Question: Hello sir i have one question
i am binding my data to datagridview like this
'''
dataGridView1.DataSource = dt1;
'''
Now based upon one of the column in datagridview i am adding no of columns to datagridview for example

this is the coding of binding columns to dynamic columns after binding datasource
'''
for (int j = 0; j < i; j++)
{
if (j >= (dataGridView1.Columns.Count - 10))
{
DataGridViewColumn col = new DataGridViewTextBoxColumn();
col.DataPropertyName = "";
col.HeaderText = j.ToString();
col.Name = j.ToString();
dataGridView1.Columns.Add(col);
}
}
'''
So now my real question starts now
now from database i have to bind values for this dynamic columns
so code looks likes
'''
foreach (DataGridViewRow dgvr in this.dataGridView1.Rows)
{
foreach (DataGridViewColumn dgvc in this.dataGridView1.Columns)
{
string query3 = "select pcs from purchase_sr_details where purchase_details_id='" + dataGridView1.Rows[dgvr.Index].Cells[1].Value + "'";
if (dgvc.Index > 8)
{
DataTable dt2 = connection.getexecuted(query3);
if (dt2.Rows.Count > 0)
{
for (int i = 0; i < dt2.Rows.Count; i++)
{
dataGridView1.Rows[dgvr.Index].Cells[""+i+""].Value = dt2.Rows[i]["pcs"].ToString();
}
}
}
}
}
'''
All is working fine but i can't retrivew values to columns nothing displays nothing retrieved dynamic columns generated but values not binded to that one this one is very confused i am stuck 2 days in this one
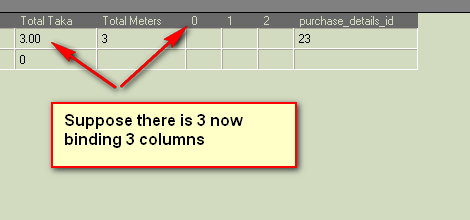
Answer: I think your problem is you are using a mixture of binding and non-binding. You can't change the cells directly if you are binding to the datagridview. You have two choices:
1. Change your original query so that you get the dynamic columns as well. Let sql do the work, not your code. That's what I would try and do.
2. If that is not possible you need to get the datatable that the grid is binding to, add your columns to it (i.e. DataColumns), and rebind to the new datatable.